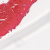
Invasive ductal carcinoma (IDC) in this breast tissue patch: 0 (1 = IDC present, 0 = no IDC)